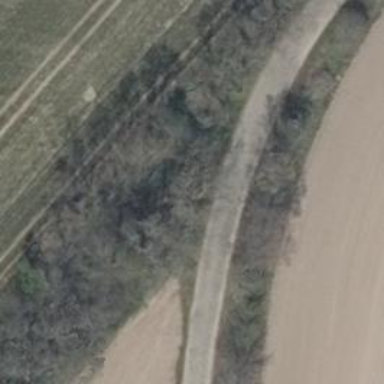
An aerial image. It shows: Unclassified road.